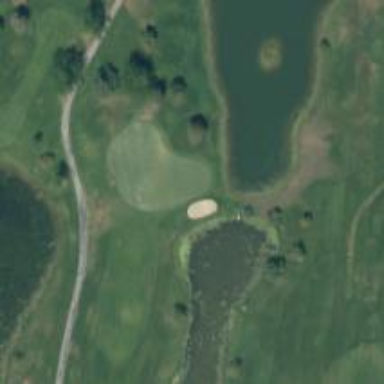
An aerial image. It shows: Golf hole.